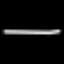
Label: line